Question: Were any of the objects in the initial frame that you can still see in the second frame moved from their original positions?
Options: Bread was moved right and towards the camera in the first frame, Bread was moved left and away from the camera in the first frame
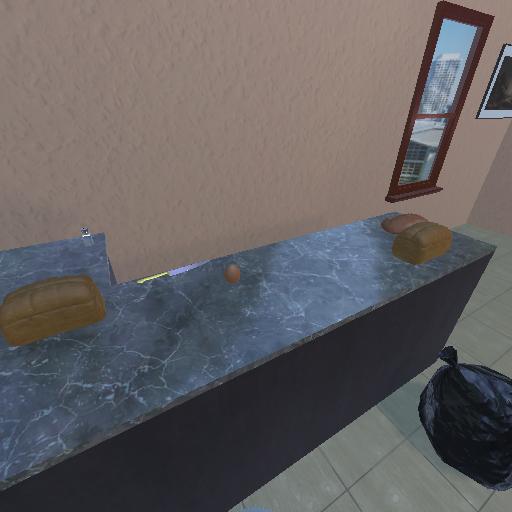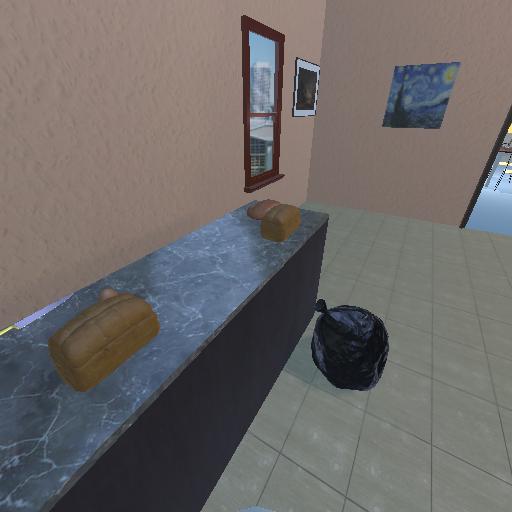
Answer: Bread was moved right and towards the camera in the first frame